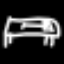
Label: bed